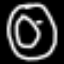
Label: donut